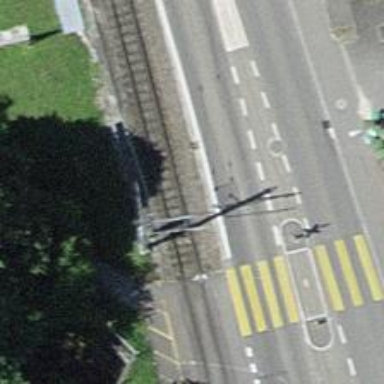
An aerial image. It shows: Narrow-gauge railway track with one electrified contact line.